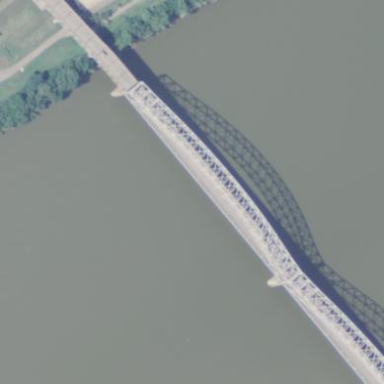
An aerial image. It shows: Man-made bridge.